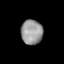
Tissue: lung
Cell type: Epithelial cells
Senescence score: 0.1814
Nuclear area (px): 521
Mean DAPI intensity: 151.835